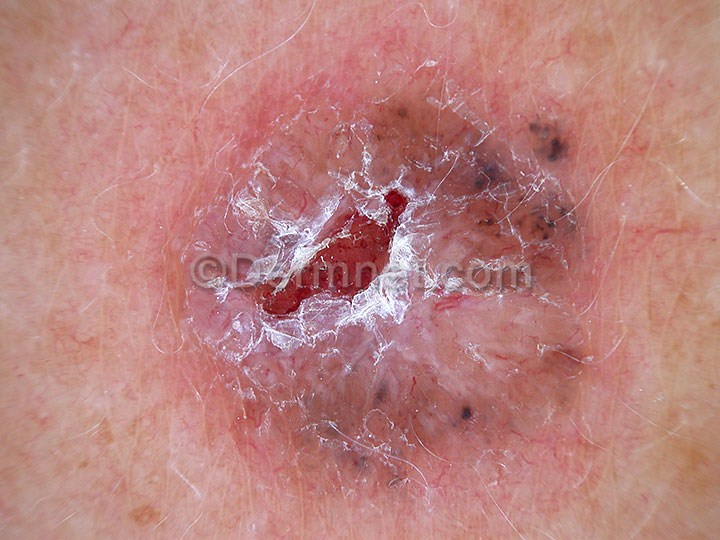
Disease: Actinic Keratosis Basal Cell Carcinoma and other Malignant Lesions